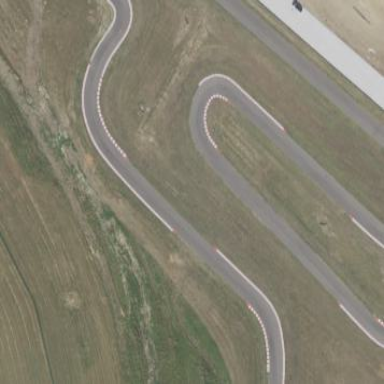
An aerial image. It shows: Karting raceway road for racing enthusiasts.